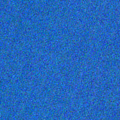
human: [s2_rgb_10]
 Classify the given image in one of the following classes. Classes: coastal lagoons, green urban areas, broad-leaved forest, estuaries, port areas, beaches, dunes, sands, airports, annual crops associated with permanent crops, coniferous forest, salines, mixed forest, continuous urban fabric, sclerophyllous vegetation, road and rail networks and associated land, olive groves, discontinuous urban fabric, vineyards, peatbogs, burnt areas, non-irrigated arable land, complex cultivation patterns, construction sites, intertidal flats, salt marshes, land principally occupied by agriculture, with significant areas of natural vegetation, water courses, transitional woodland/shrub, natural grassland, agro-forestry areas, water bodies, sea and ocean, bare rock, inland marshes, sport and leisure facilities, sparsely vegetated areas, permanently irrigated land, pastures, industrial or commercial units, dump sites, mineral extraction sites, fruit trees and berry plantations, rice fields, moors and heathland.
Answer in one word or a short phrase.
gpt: sea and ocean